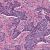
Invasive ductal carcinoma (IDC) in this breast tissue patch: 1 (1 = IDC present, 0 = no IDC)